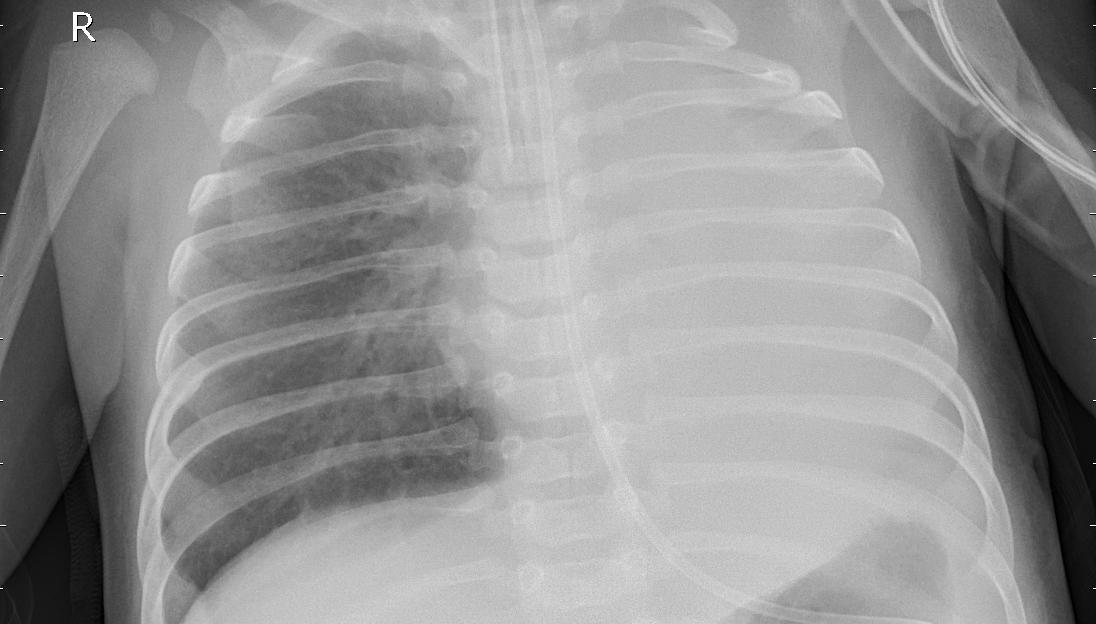
Diagnosis: PNEUMONIA